Question: How to show a background image in the cone shape such that the part outside the cone is not visible. Example instead of red color i get the cone shape cropped image.
'''
.cone{
width:0;
height:0;
background-image:url('images/bg.png');
border-left: 155px solid transparent;
border-right: 155px solid transparent;
border-top: 280px solid transparent;
-moz-border-radius: 50%;
-webkit-border-radius: 50%;
border-radius: 50%;
position: absolute;
top:-4%;
left:24%;
-webkit-transform:rotate(0deg);
z-index:10;
}
'''
Using the above code, It gives a complete circle and seems to be working just for solid colors. I want 8 cones with different background joined to form a circle. Any other way to achieve it for background images ?

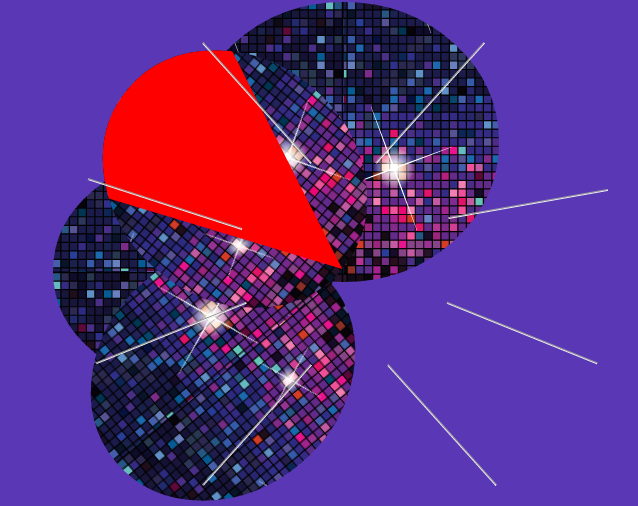
Answer: 'context.clip'
A Demo: <URL>

Example code:
'''
// save the unclipped context state
ctx.save();
// begin defining a path
ctx.beginPath();
ctx.moveTo(x1,y1);
ctx.quadraticCurveTo(x2,y2,x3,y3);
ctx.lineTo(cx,cy);
ctx.closePath();
// clip all drawing into that path
ctx.clip();
// draw the image on the canvas
// It will only display inside the defined path
ctx.drawImage(img,0,0);
// restore the context state
ctx.restore();
'''